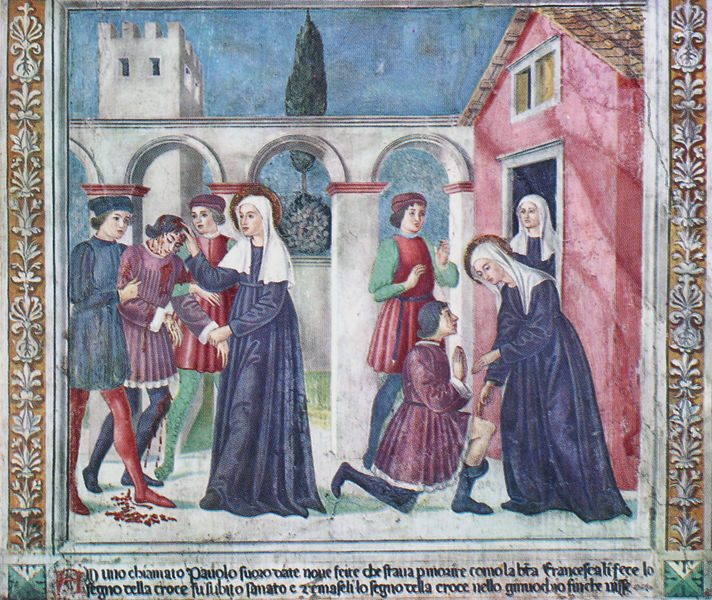
Titel: Rom, Monastero di Tor de’ Specchi, Fresken
Künstler: Benozzo Gozzoli
Standort: Rom, Via del Teatro di Marcello, Monastero di Tor de’ Specchi  (EU - I - Latium)
Schlagwörter: baum, blau, gemälde, kopf, frauen, grün, menschen, fenster, kleid, männer, säulen, tür, zeichnung, haus, rot, malerei, architektur, busch, turm, schrift, bogen, italien, durchgang, zinnen, schwestern, bögen, blut, krank, buch, burg, kloster, zypresse, knien, villa, flehen, knieend, mittelalter, segen, heilige, heilig, verletzung, bitten, helfen, kreuzgang, eintreten, klosterfrauen, jünglinge, heilen, königshof, füre, irenaissance, ntturm